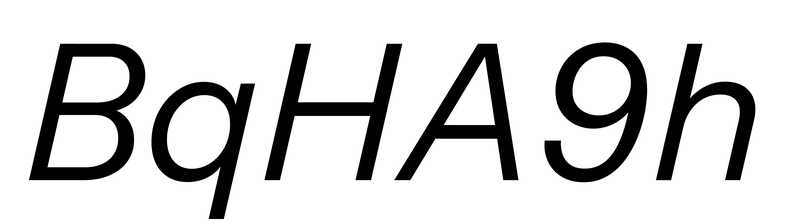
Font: InstrumentSans-Italic_Italic